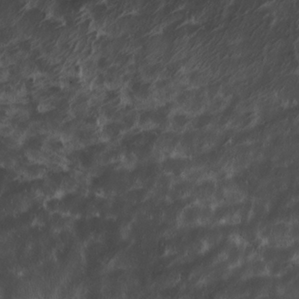
Label: non_frost